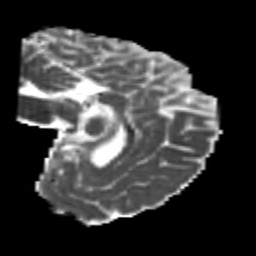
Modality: MD
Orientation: sagittal
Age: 22
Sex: male
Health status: healthy
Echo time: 0.074 s